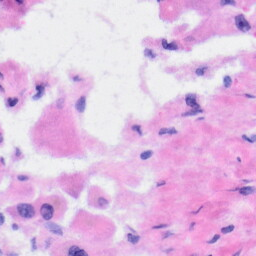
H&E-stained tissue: Liver